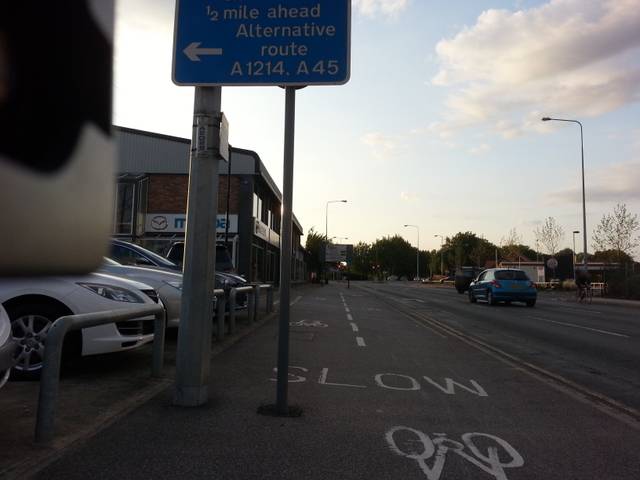
Region: United Kingdom
Coordinates: 52.057, 1.136